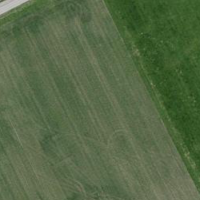
EUNIS habitat code: 52
Species observed at this site:
Anthus trivialis
Larus michahellis
Sturnus vulgaris
Corvus cornix